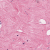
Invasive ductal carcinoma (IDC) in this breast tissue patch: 0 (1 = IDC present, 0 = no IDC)